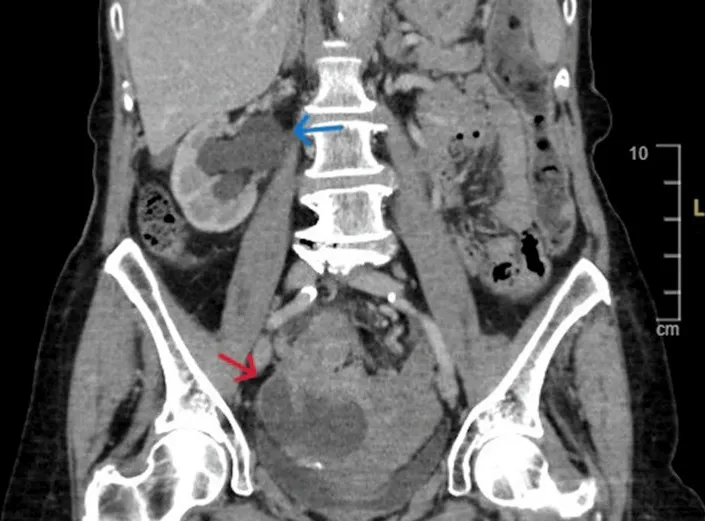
Abdomen and pelvis CT scan demonstrating right-side hydronephrosis (the blue arrow) and pelvic collection (the red arrow). . CT: computed tomography.
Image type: radiology (ct)